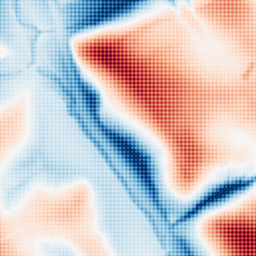
Category: multiscale
Decomposition family: dog_multiscale
Decomposition parameters: sigma_ratio: 2
n_scales: 5
base_sigma: 1
Upsampling method: sinc_hamming
Upsampling parameters: scale: 8
kernel_size: 8
Upsampling scale: 8